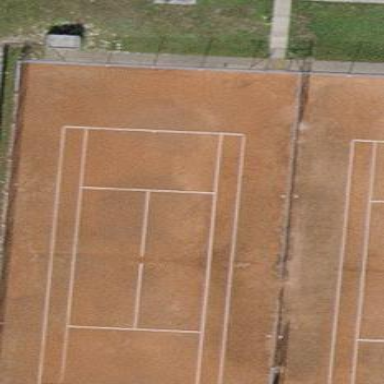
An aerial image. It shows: Tennis court on the leisure land pitch.